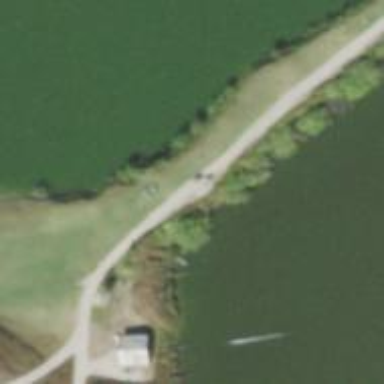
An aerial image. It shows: Path for both road and golf.